Question: >
<URL>
<URL>
For example, if we have a form input whose placeholder text is "explore the world, e.g. paris, france", can CSS, jQuery, HTML5, or any other method possible allow us to bold only partial text within the form input to render as: ", e.g. paris, france".
I am only aware of methods that allow us to bold the entire placeholder text, rendering entirely as "".
By illustration, here is the goal of this question:

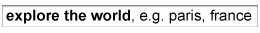
Answer: There is no way to accomplish this with a standard input[type=text] field. You can try to overlay HTML but some browsers handle input fields as controls and will not behave as regular html dom elements.
The approach I would use is something like this:
'''
<html>
<head>
<style type="text/css">
div.input { border:1px solid #aaa; width:300px; }
</style>
</head>
<body>
<div contenteditable="true" class="input"><strong>explore the world,</strong> e.g. paris, france</div>
</body>
</html>
'''
Hope this helps. Good luck.